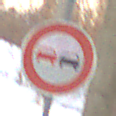
Verkehrszeichen: Ueberholverbot
Umgebung: Roofed, Suburban
Tageszeit: MorningAfternoon
Wetter: PartlyCloudy
Licht: Natural
Jahreszeit: Winter
Kontrast: LowContrast